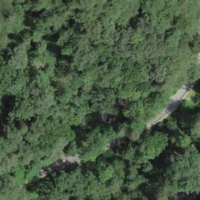
EUNIS habitat code: 41
Species observed at this site:
Calliteara pudibunda
Allium ursinum